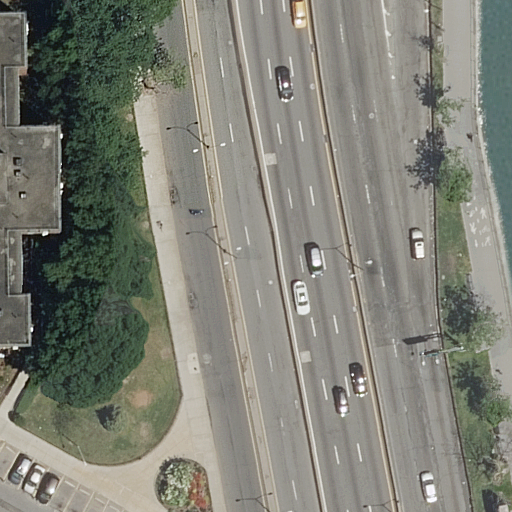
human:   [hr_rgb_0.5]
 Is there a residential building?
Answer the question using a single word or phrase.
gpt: yes

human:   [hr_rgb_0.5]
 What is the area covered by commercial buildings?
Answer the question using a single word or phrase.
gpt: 0m2

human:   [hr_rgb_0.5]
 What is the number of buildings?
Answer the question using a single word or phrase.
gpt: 1

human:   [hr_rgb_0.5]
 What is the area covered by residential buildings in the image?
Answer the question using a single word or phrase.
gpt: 741m2

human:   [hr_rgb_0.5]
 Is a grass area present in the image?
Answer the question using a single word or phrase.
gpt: yes

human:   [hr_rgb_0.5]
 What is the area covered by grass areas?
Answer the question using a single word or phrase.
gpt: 233m2

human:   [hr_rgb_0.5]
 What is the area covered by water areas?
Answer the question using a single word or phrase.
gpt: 241m2

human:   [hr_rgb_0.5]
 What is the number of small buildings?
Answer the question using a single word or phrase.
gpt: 0

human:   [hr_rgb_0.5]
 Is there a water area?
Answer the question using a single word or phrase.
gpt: yes

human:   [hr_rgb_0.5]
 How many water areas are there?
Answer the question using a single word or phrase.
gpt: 1

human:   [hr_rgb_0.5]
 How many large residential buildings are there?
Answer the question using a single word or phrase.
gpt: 1

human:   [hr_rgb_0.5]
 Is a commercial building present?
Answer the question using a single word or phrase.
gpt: no

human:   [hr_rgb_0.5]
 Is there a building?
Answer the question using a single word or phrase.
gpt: yes

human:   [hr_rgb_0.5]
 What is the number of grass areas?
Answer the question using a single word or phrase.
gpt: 1

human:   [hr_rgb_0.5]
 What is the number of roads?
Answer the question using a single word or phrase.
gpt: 8

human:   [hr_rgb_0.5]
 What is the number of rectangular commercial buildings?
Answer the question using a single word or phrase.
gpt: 0

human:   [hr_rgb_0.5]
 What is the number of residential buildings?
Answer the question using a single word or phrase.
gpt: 1

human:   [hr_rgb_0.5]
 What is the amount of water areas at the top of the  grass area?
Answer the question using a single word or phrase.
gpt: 1

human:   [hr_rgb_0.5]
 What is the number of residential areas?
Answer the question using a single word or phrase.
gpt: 1

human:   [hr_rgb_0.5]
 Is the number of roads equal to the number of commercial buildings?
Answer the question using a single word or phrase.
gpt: no

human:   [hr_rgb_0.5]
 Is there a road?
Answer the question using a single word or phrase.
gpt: yes

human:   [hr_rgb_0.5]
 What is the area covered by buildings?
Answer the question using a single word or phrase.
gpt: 741m2

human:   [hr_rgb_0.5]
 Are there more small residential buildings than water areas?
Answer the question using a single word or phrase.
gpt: no

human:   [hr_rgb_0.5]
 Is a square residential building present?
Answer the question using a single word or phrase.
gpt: no

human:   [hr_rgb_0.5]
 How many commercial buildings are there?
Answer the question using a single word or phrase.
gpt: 0

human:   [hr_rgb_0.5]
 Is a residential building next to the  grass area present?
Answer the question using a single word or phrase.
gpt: yes

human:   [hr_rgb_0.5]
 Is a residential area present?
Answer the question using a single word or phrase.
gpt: yes

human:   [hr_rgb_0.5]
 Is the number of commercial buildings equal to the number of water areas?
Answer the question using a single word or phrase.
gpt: no

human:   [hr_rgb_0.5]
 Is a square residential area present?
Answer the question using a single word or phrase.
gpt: no

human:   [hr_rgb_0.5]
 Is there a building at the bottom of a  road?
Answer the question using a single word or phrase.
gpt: no

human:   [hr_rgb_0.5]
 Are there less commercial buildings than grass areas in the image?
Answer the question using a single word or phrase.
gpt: yes

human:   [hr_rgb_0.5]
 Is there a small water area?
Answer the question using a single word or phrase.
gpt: no

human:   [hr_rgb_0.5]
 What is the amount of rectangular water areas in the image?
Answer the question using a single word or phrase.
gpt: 1

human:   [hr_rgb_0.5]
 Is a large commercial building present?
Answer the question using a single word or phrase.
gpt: no

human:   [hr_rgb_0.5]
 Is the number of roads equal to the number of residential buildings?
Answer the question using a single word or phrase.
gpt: no

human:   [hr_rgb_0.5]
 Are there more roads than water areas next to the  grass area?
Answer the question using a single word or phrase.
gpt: yes

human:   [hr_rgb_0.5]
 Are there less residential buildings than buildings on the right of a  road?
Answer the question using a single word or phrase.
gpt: no

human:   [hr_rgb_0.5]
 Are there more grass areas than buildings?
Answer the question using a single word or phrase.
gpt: no

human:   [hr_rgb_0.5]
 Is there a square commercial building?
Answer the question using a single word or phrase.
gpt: no

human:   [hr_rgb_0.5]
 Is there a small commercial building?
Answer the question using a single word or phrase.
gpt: no

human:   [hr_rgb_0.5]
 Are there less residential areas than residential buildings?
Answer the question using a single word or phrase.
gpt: no

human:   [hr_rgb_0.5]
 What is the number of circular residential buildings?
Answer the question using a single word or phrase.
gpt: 0

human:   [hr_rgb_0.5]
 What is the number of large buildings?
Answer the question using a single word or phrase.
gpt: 1

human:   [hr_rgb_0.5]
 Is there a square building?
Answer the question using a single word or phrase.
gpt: no

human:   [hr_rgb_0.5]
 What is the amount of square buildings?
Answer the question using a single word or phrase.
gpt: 0

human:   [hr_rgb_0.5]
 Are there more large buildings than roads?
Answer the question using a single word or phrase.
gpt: no

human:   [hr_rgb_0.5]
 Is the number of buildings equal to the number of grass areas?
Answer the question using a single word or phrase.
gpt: yes

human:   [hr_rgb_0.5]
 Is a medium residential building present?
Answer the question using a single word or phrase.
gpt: no

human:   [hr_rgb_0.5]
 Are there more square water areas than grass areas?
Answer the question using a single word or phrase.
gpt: no

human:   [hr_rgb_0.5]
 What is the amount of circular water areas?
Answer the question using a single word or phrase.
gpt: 0

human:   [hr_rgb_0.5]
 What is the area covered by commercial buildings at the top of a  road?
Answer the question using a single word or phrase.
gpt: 0m2

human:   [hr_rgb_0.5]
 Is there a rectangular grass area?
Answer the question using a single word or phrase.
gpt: no

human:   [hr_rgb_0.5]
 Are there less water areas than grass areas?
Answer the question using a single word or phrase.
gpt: no

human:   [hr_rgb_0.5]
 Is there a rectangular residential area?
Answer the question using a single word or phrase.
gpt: no

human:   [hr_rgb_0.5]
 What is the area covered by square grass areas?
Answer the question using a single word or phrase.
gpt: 0m2

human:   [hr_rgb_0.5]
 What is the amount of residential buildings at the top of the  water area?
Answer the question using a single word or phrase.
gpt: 0

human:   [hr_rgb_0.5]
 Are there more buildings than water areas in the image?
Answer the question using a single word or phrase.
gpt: no

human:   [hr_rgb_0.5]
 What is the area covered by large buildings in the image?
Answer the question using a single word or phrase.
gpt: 741m2

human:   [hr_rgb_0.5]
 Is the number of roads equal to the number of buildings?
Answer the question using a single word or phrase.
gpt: no

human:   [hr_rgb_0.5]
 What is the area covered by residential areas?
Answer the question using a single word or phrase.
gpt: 9203m2

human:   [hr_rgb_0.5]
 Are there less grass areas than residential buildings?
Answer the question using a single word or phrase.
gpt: no

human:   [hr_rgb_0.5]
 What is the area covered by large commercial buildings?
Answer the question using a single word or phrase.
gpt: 0m2

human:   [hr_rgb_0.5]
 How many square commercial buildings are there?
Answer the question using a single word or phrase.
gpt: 0

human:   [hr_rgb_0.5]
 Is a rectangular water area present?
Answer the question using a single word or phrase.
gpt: yes